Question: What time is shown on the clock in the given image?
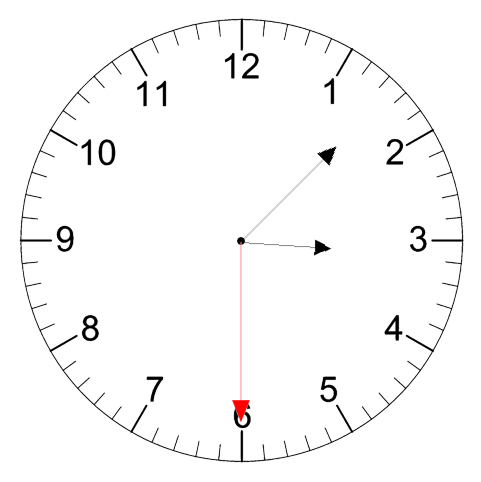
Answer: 03:07:30